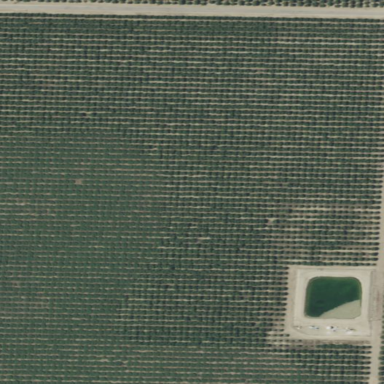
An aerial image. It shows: Orchard.